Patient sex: M
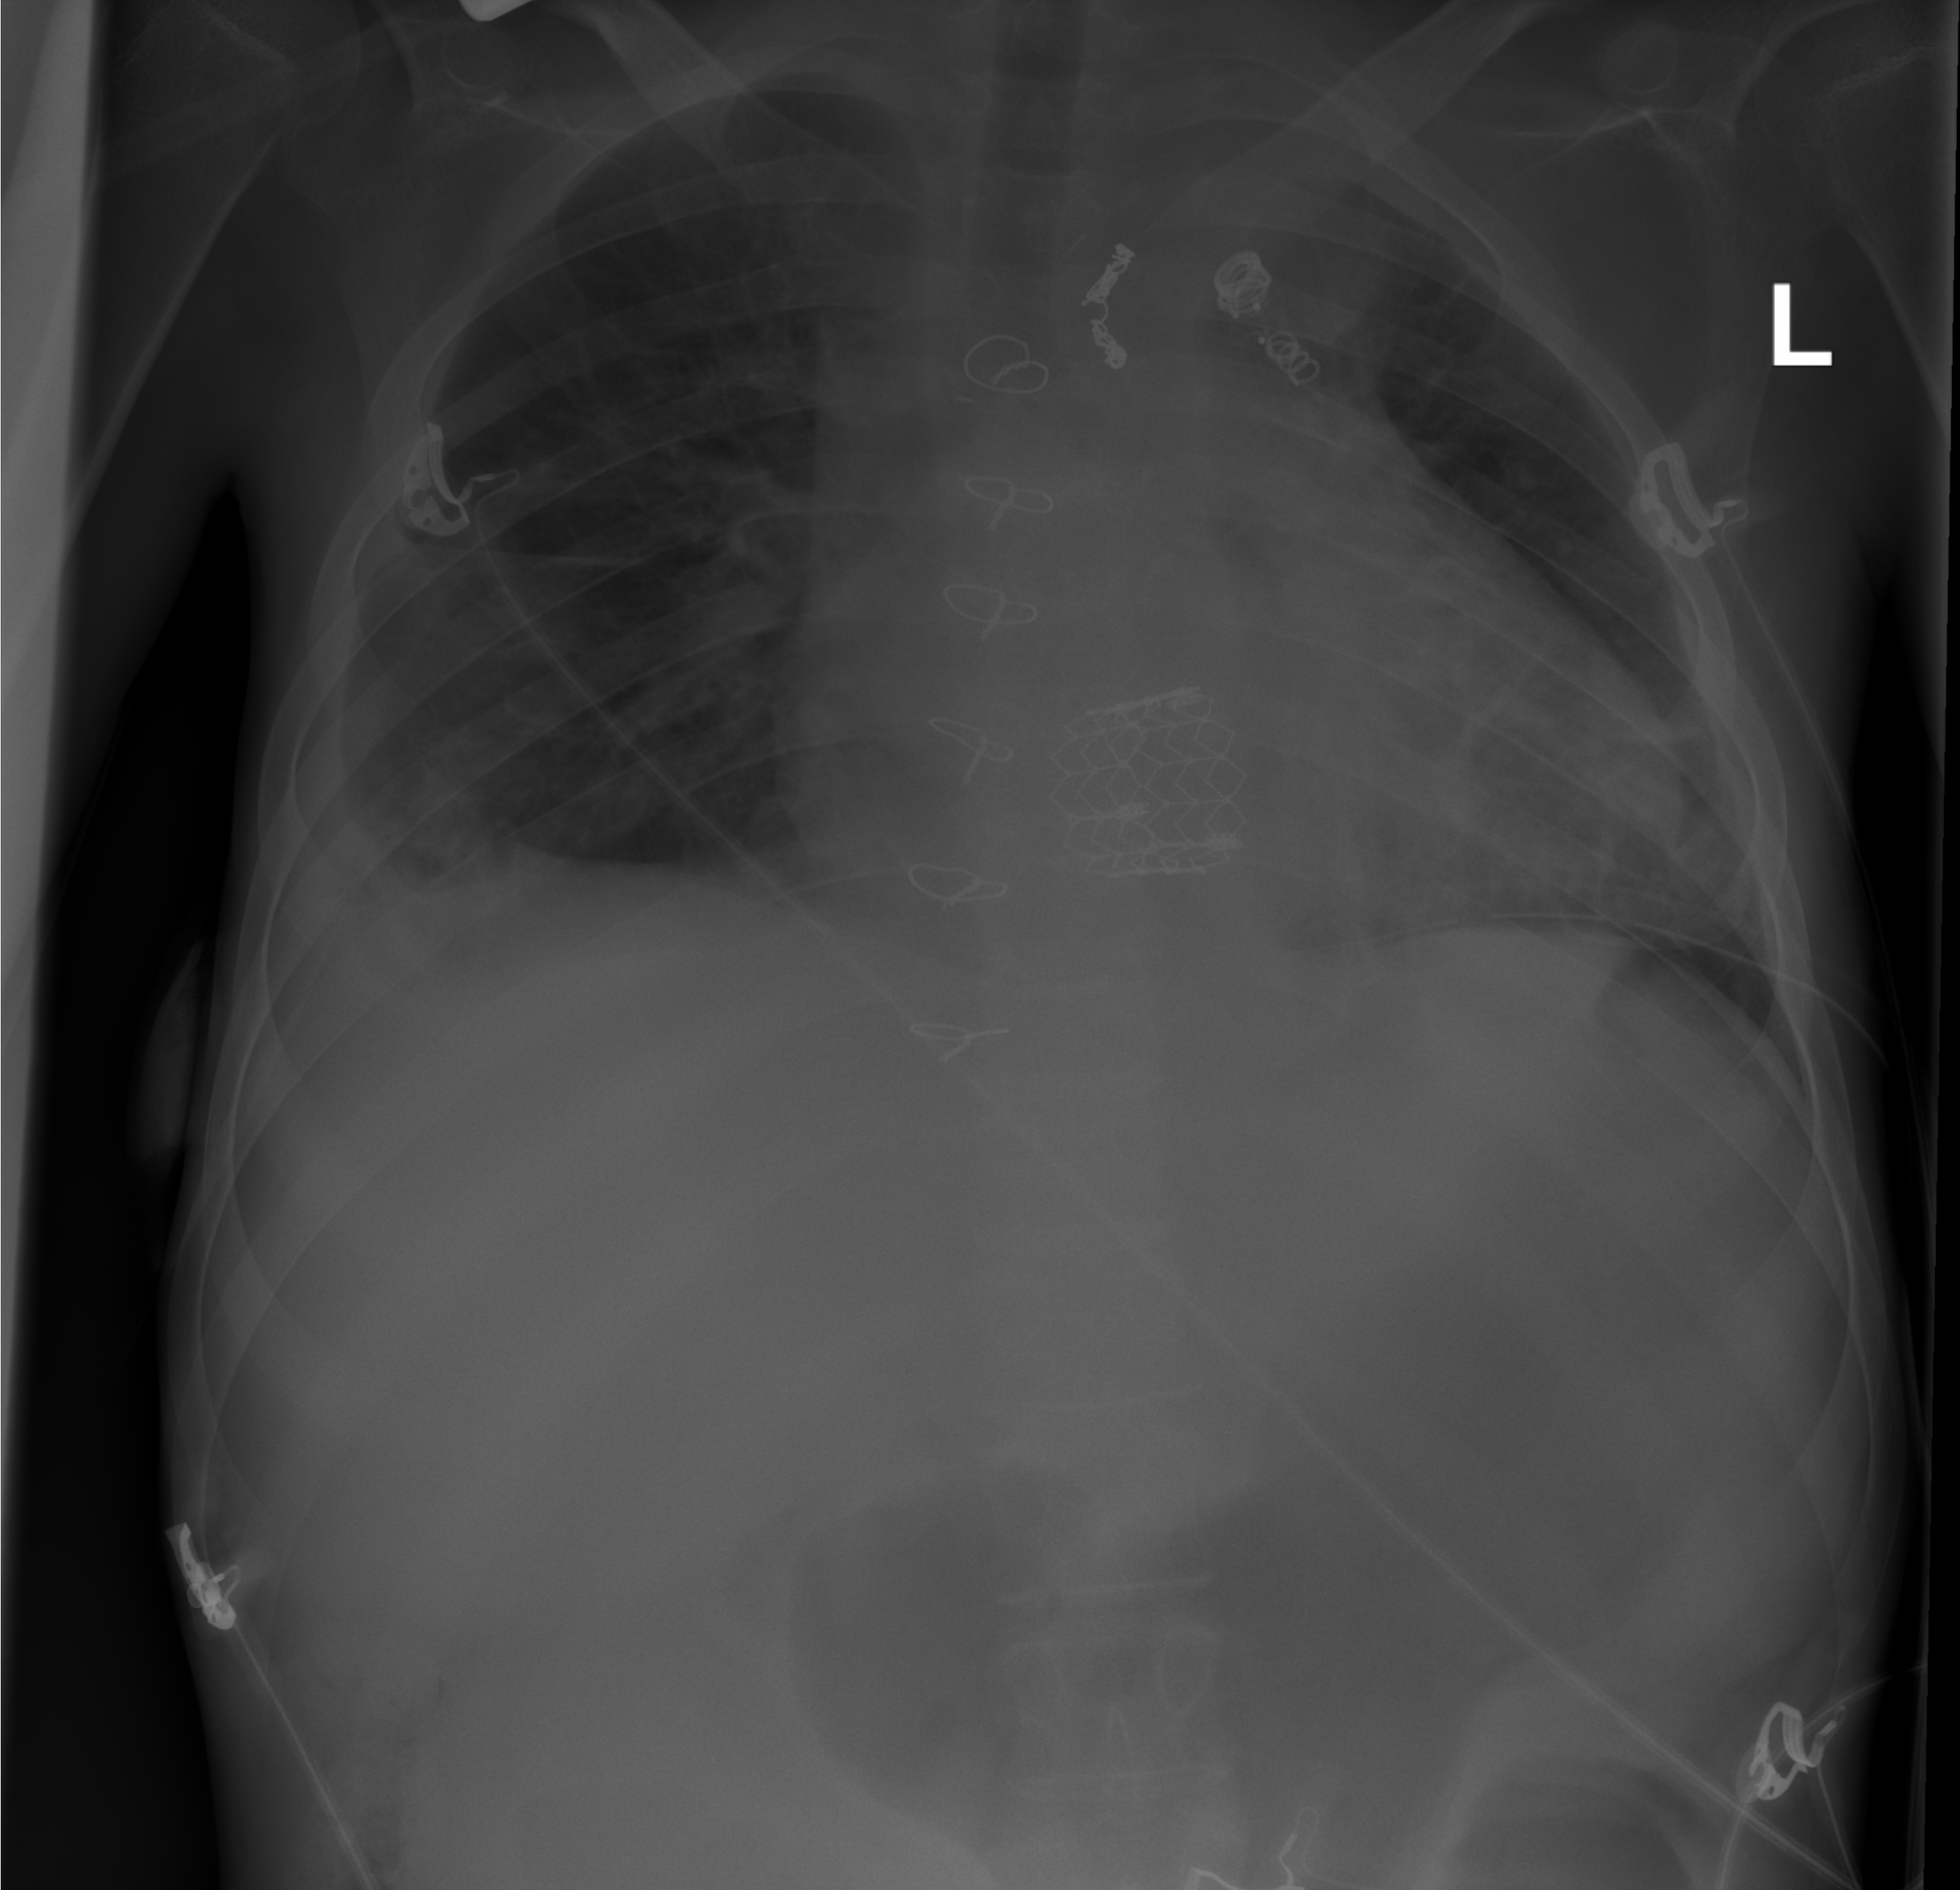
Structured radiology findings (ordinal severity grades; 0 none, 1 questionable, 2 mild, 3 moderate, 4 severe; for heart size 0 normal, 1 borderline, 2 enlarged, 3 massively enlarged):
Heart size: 2
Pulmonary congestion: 2
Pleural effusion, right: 2
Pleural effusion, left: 0
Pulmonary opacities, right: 0
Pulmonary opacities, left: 0
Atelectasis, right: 2
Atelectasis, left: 2